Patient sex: M
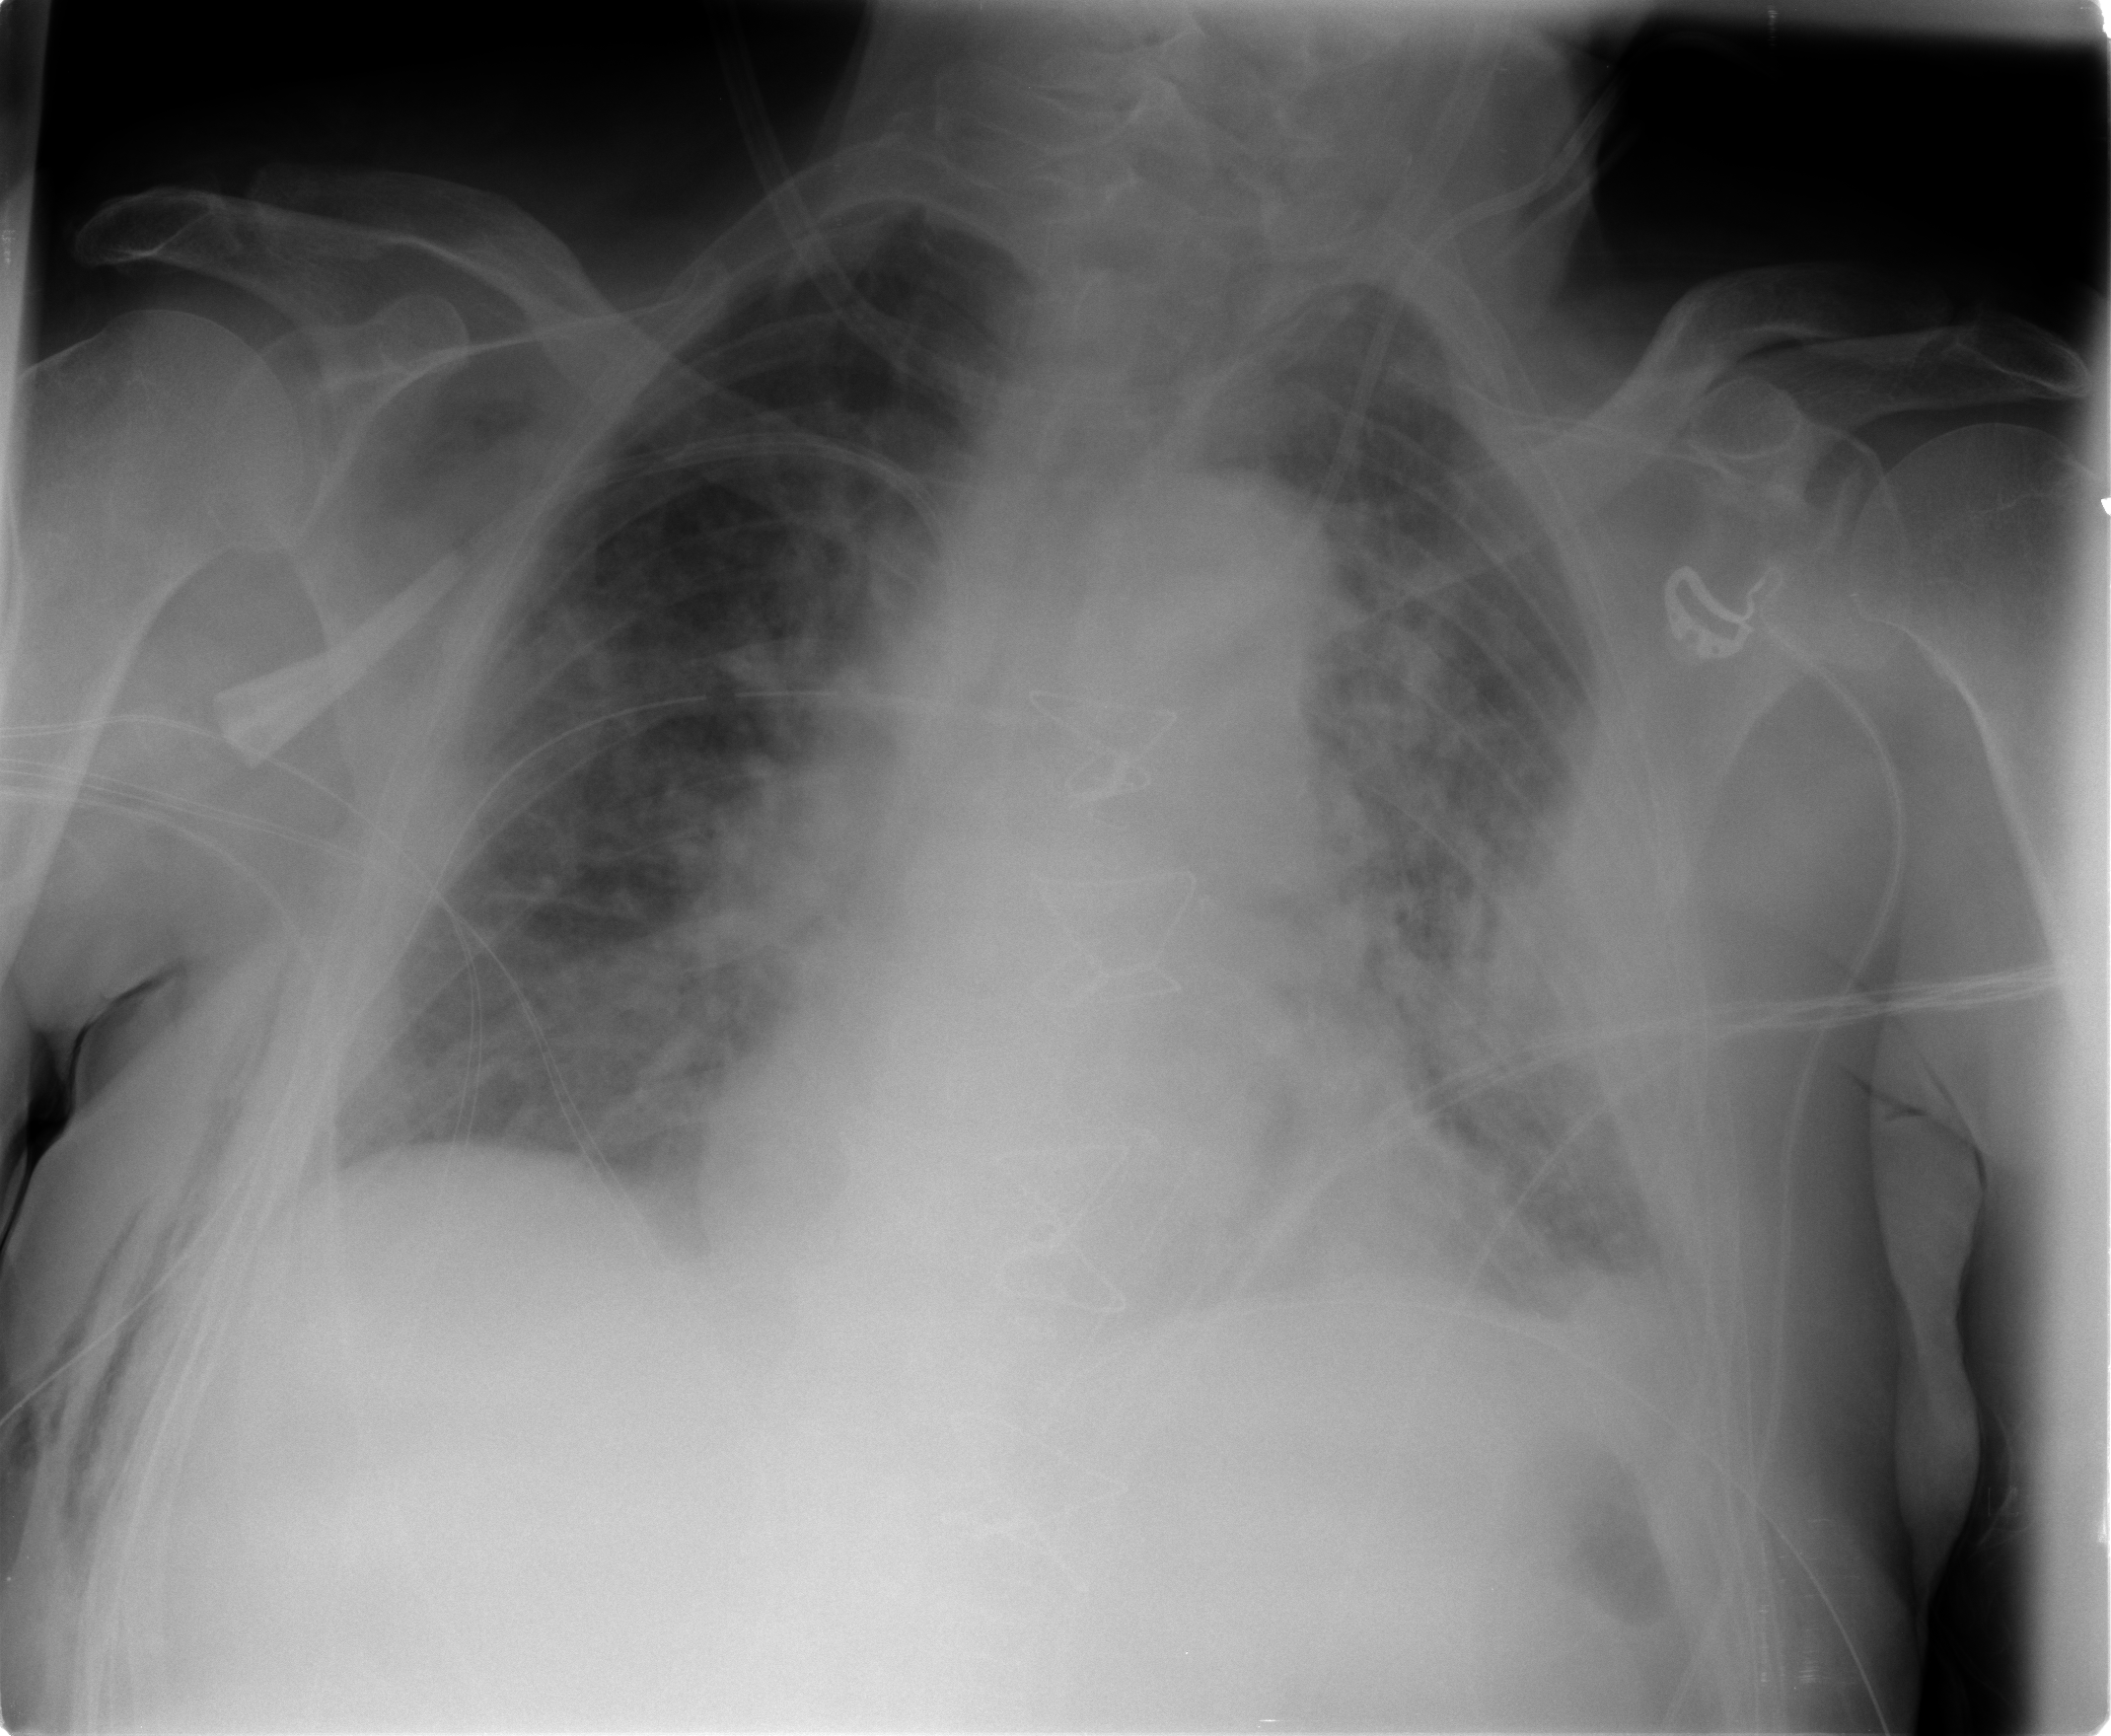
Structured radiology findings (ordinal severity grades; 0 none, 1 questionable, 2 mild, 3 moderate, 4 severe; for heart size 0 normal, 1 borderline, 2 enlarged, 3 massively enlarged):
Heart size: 0
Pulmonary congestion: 3
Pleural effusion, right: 2
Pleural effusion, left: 3
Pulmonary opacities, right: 2
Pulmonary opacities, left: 2
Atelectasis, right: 2
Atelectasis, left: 3